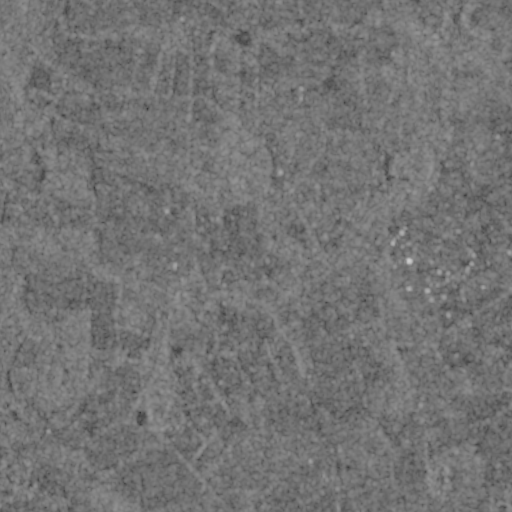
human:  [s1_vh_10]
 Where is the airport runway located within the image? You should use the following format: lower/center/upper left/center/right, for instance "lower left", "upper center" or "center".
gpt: The airport runway is located in the lower right of the image.
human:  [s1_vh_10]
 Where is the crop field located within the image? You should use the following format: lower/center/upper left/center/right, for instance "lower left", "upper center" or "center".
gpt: The crop field is located in the upper left of the image.
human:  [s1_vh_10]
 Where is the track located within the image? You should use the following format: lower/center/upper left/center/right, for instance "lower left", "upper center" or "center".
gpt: There is no track in the image.

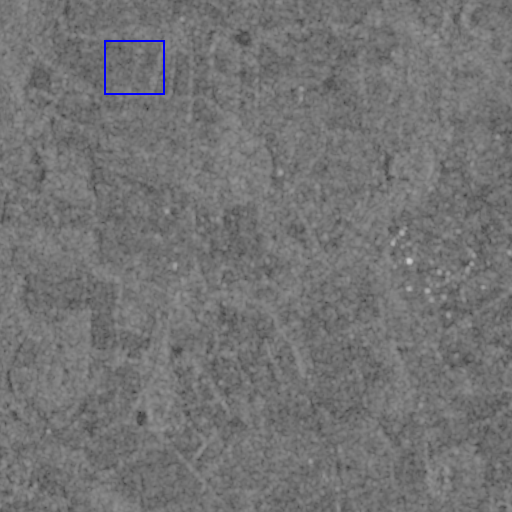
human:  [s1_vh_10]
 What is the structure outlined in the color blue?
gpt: The structure outlined in blue is a crop field.
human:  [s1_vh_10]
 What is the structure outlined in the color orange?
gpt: There is no orange outline.